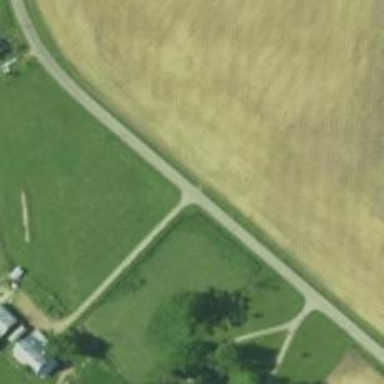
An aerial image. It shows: Simple road.